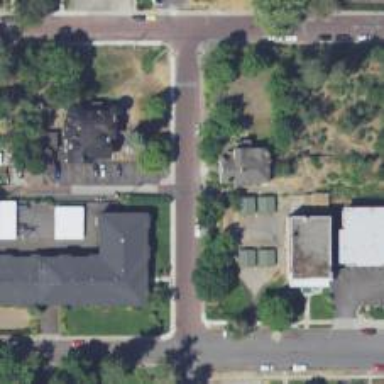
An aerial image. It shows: Alley classified as service road.